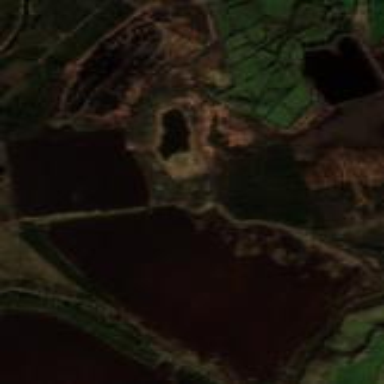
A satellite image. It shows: Bog wetland area within quarry land use setting.